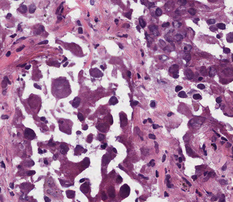
Tumor epithelial tissue: yes
Tumor-associated stroma tissue: yes
Normal tissue: no